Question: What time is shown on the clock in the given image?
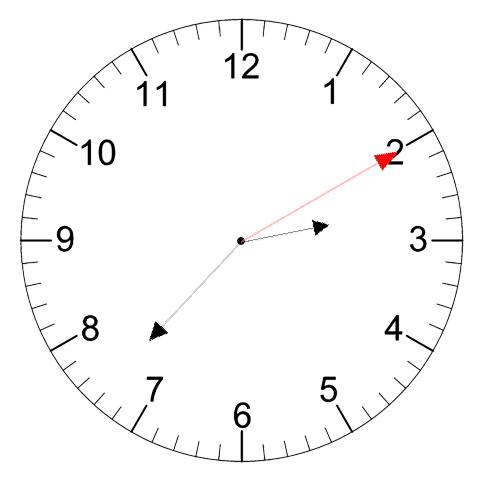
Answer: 02:37:10